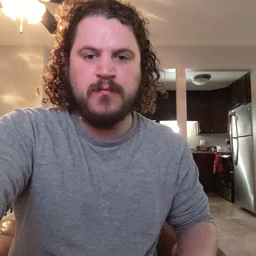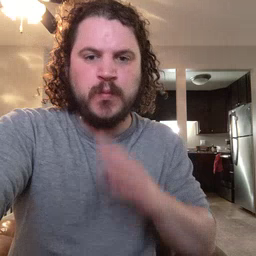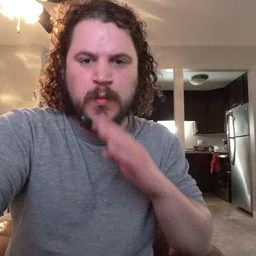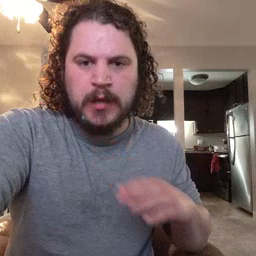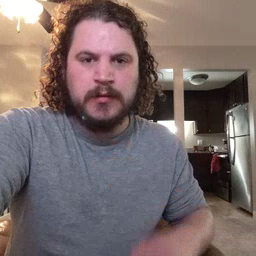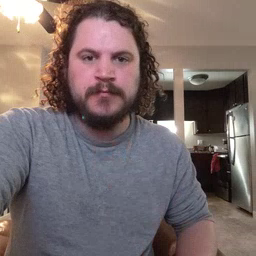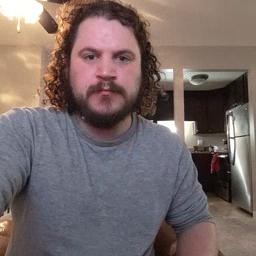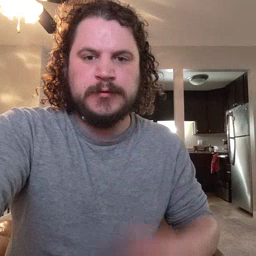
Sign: quiet